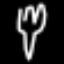
Label: fork